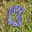
Label: 0